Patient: sex F, age 40
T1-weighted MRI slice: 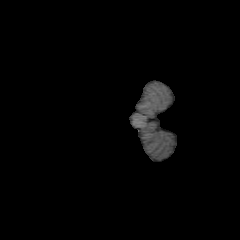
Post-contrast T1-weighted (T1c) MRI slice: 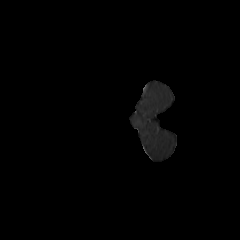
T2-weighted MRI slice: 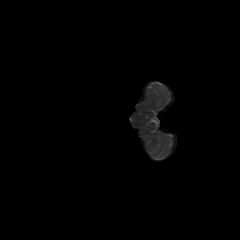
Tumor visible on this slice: no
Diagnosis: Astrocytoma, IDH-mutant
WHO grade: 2